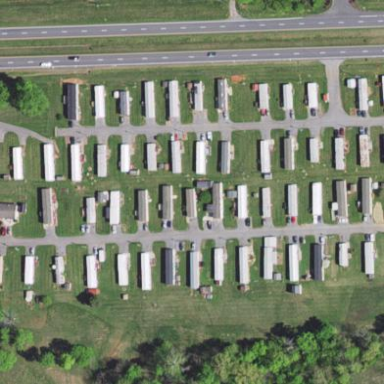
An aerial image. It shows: Residential area known as trailer park.